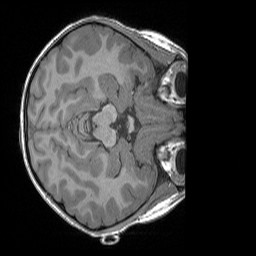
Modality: T1w
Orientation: axial
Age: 7
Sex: female
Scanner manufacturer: siemens
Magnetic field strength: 3 T
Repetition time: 1.65 s
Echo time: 0.00203 s